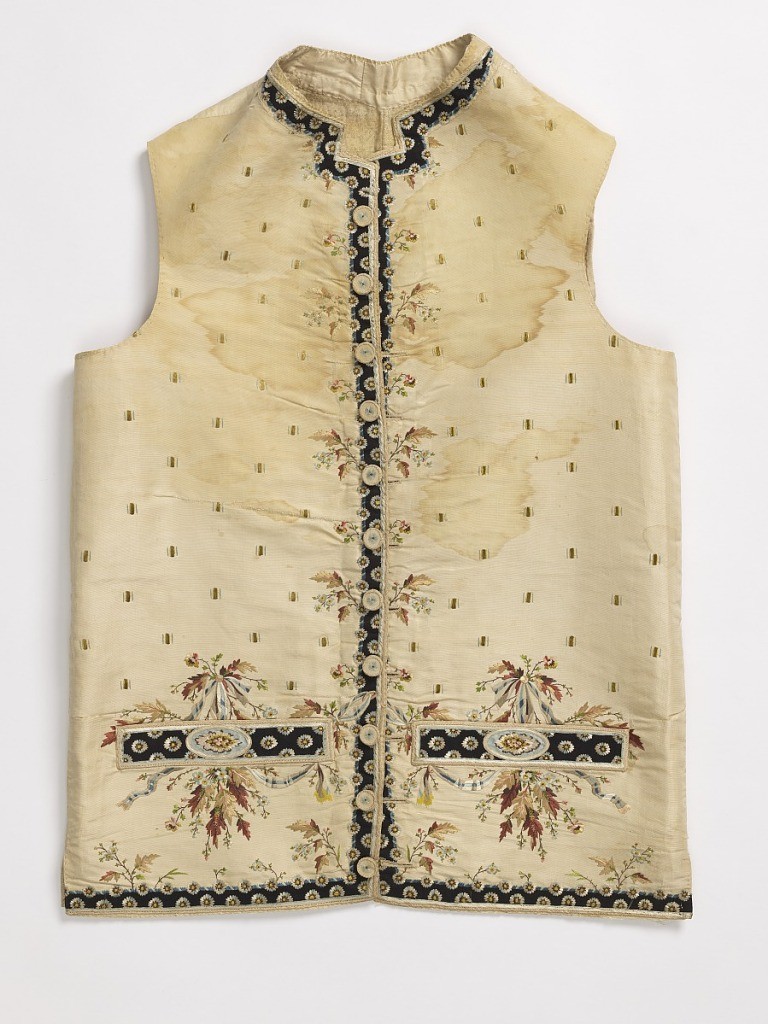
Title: Waistcoat
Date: late 18th century
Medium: silk Technique: embroidered and appliquéd
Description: Gentleman's waistcoat of white ribbed silk has a small standing collar with revers and is cut straight across the bottom. Applied border of navy blue silk is decorated with single flower heads and covers the front collar, center front, pocket flaps, and the bottom edge. Body has small detached geometrical motifs while small clusters of leaves and flowers decorate the center front. Larger leaf and flower clusters with elaborately shaded ribbon garland decorate the spaces above and below the pocket flaps. Pockets flaps have applied pale blue medallions filled with a single large flower head.